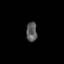
Tissue: prostate
Cell type: Epithelial cells
Senescence score: 0.3588
Nuclear area (px): 200
Mean DAPI intensity: 91.33